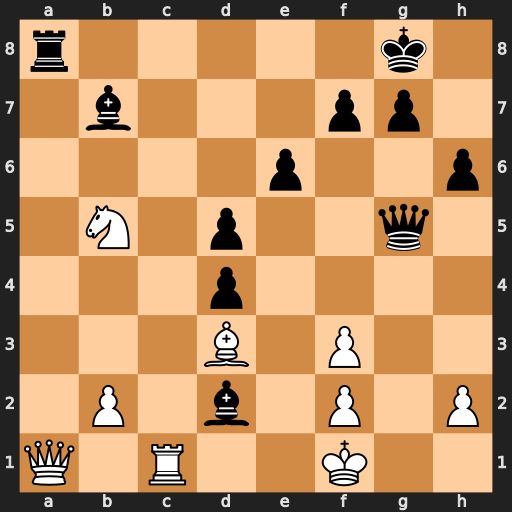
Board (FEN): r5k1/1b3pp1/4p2p/1N1p2q1/3p4/3B1P2/1P1b1P1P/Q1R2K2
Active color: w
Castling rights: -
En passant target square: -
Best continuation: Qxa8+ Bxa8 Rc8+ Qd8 Rxd8#